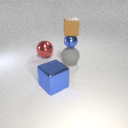
large red metal sphere behind large gray rubber sphere